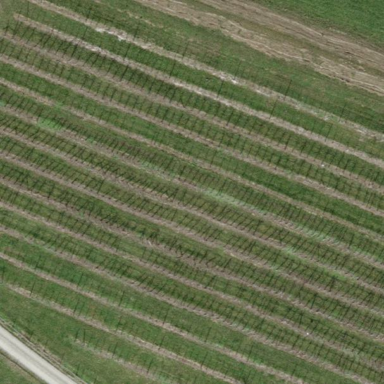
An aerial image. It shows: Orchard.